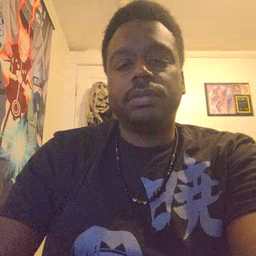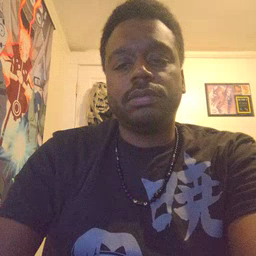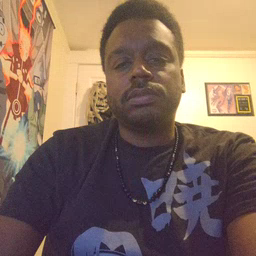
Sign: chair